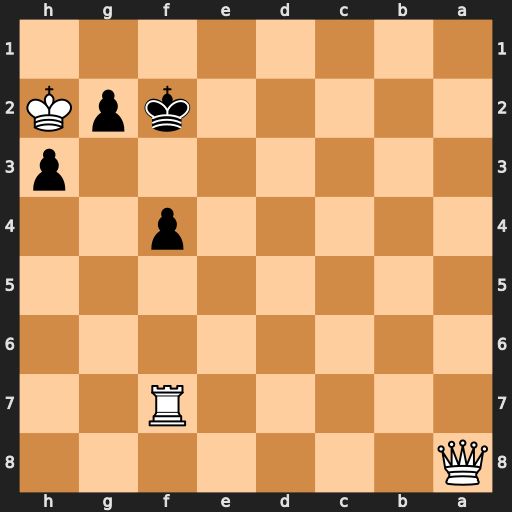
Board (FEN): Q7/5R2/8/8/5p2/7p/5kpK/8
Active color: b
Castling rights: -
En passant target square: -
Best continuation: g1=Q+ Kxh3 Qg3#